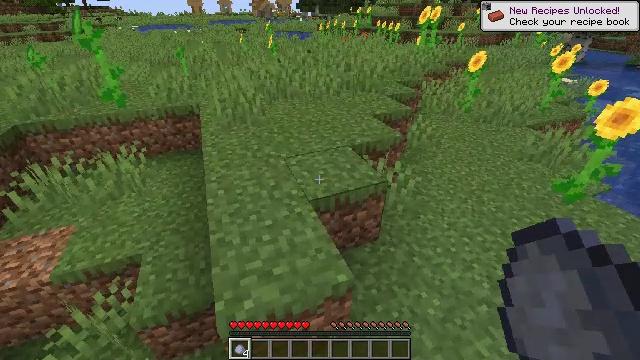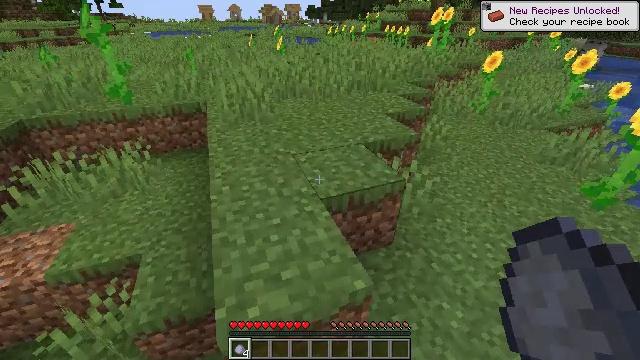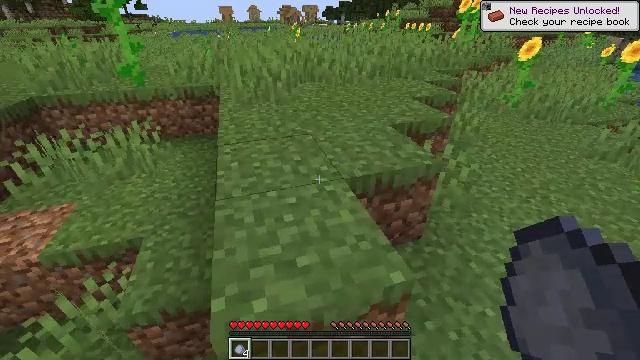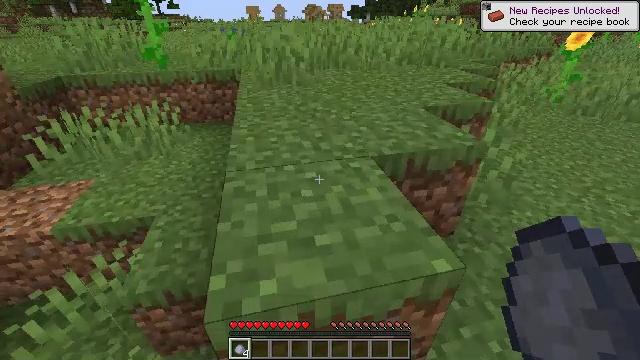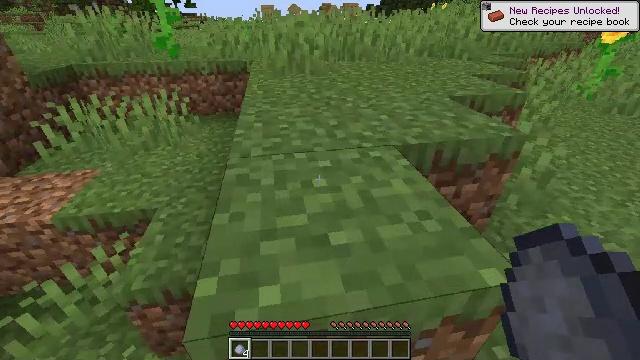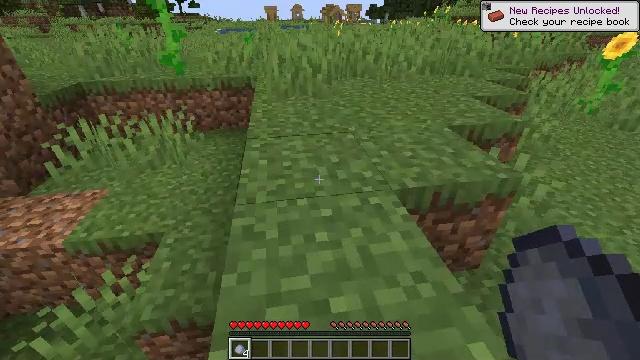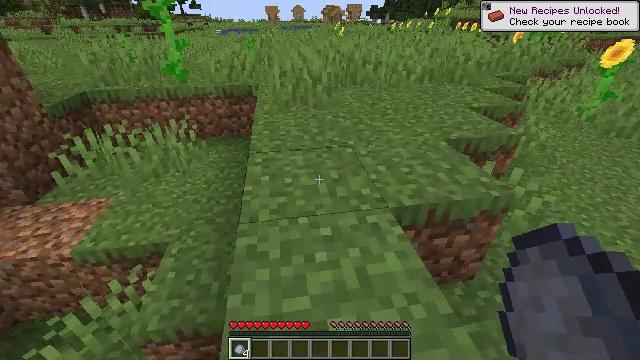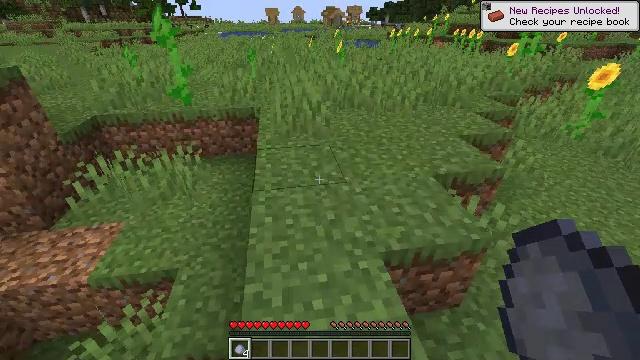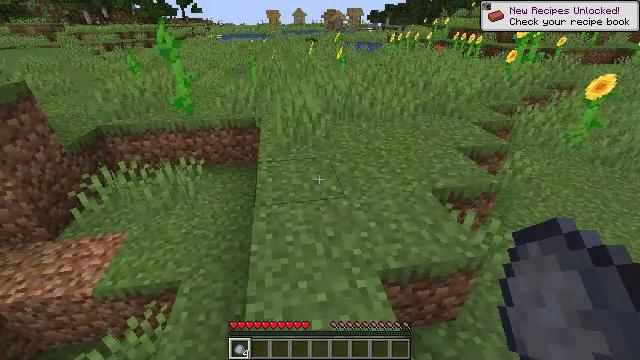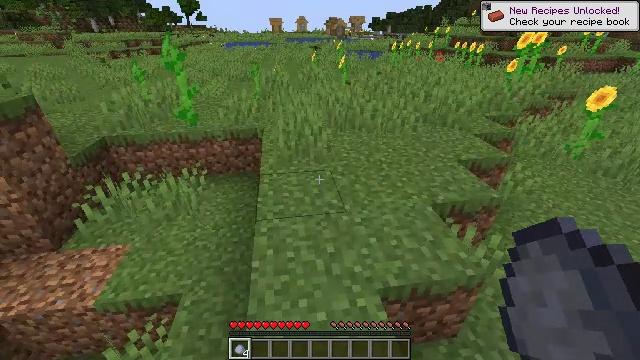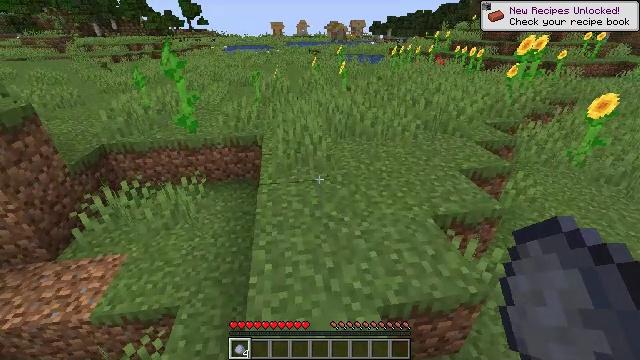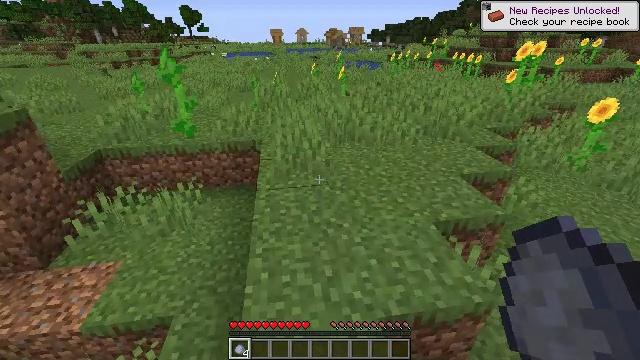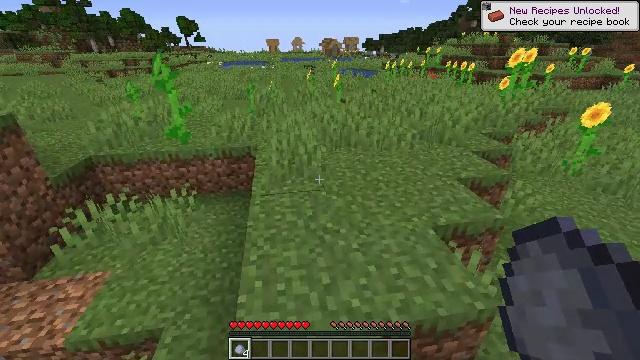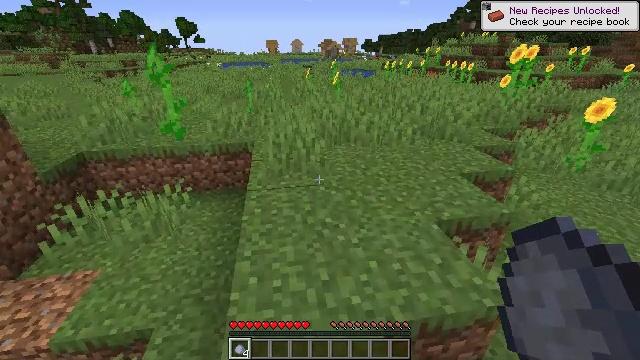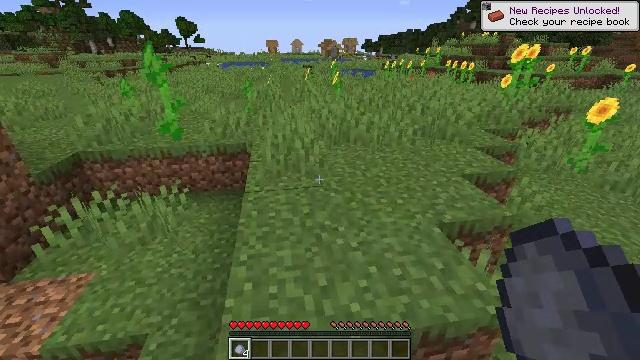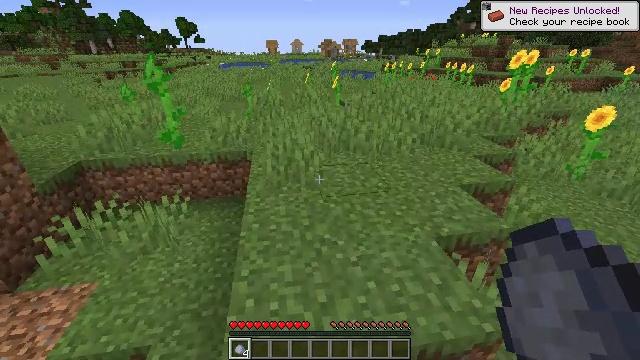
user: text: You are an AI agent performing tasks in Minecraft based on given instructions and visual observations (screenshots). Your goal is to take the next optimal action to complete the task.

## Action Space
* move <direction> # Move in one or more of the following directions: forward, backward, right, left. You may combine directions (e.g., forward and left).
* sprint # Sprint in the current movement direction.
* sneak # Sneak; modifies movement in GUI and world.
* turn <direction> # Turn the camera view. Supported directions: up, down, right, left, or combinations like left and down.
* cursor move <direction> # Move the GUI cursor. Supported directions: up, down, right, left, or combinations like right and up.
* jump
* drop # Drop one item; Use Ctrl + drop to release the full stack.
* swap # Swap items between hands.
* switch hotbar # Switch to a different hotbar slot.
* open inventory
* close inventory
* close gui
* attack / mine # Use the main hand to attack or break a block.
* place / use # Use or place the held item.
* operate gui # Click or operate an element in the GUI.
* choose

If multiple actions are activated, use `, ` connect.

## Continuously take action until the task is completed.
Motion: motion action
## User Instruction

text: Remove a clay ball from the inventory.
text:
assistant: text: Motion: move forward, turn left and up, jump
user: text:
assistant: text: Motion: move forward, turn left, jump
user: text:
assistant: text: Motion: move forward, turn left, jump
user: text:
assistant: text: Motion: move forward, turn left, jump
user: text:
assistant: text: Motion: move forward, jump
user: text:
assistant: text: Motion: move forward, jump
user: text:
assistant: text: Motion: move forward, jump
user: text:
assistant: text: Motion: move forward, jump
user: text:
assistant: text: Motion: move forward, turn up, jump
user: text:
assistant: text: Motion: move forward, jump
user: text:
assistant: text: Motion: turn up, jump
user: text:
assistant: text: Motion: turn up, jump
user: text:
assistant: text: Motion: jump
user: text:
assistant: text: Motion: jump
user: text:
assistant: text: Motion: jump
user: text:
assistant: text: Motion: jump
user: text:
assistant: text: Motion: jump
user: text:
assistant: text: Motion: jump
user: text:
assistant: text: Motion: jump
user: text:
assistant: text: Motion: jump
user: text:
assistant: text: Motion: jump
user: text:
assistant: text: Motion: jump
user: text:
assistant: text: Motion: move forward, jump
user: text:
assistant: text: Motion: move forward
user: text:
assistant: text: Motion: move forward
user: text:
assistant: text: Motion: move forward
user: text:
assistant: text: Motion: move forward
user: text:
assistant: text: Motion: move forward
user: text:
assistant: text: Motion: move forward
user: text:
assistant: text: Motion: move forward